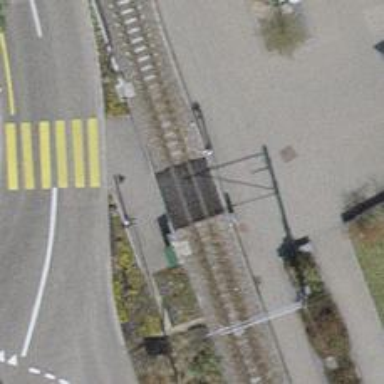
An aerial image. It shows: Railway crossing.